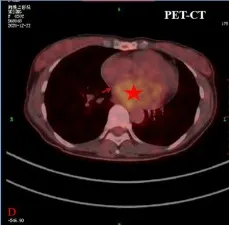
Pre-operative images showing left giant atrial tumor and adjacent structures. Indicates image from PET-CT.
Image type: radiology (pet)